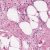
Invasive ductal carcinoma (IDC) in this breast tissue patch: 0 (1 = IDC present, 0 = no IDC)